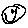
Label: smiley face